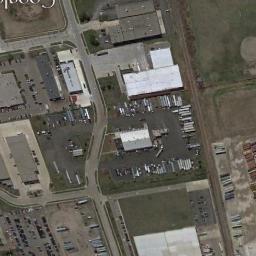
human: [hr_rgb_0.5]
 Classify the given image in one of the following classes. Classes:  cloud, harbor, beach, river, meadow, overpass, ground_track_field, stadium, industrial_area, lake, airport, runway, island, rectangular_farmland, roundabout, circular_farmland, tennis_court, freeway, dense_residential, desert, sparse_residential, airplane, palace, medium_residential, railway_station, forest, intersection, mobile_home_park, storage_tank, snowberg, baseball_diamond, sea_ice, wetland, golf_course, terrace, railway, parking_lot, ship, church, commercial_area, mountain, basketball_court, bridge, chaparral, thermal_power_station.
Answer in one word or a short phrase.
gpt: industrial_area